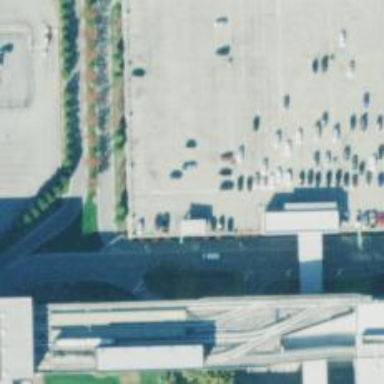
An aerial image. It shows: Car rental service.